高二 · 度量几何学
为了测量两山顶 $M 、 N$ 间的距离, 飞机沿水平方向在 $A 、 B$ 两点进行测量, $A 、 B 、 M 、 N$ 在同一个铅垂平面内(如示意图). 飞机能够测量的数据有俯角和 $A, B$ 间的距离, 请设计一个方案, 包括: (1)指出需要测量的数据(用字母表示, 并在图中标出); (2)用文字和公式写出计算 $M 、 N$ 间的距离的步骤.

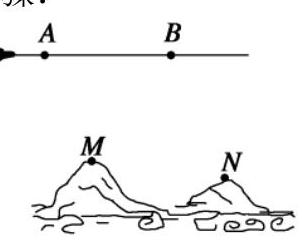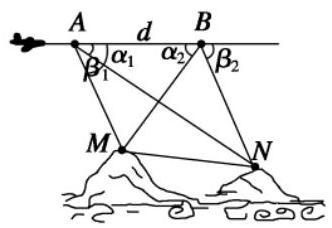
答案: (1)需要测量的数据有: $A$ 点到 $M 、 N$ 点的俯角 $\alpha_{1} 、 \beta_{1} ; B$ 点到 $M 、 N$ 点的俯角 $\alpha_{2} 、 \beta_{2} ; A 、 B$ 的距离 $d$ (如图所示).

(2)第一步: 计算 $A M$, 由正弦定理 $A M=\frac{d \sin \alpha_{2}}{\sin \left(\alpha_{1}+\alpha_{2}\right)}$;

第二步: 计算 $A N$. 由正弦定理 $A N=\frac{d \sin \beta_{2}}{\sin \left(\beta_{2}-\beta_{1}\right)}$;

第三步：计算 $M N$, 由余弦定理

$M N=\sqrt{A M^{2}+A N^{2}-2 A M \times A N \cos \left(\alpha_{1}-\beta_{1}\right)}$.